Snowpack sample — Buffalo Mountain, Silverthorne, Colorado, USA (2/22/26, 2:02 PM MST)
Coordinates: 39.622, -106.113
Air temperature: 33 °F
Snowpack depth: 63 cm
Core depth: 50 cm
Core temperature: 28.4 °F
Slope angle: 11°, slope face: 116°
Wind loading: low
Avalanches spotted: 0
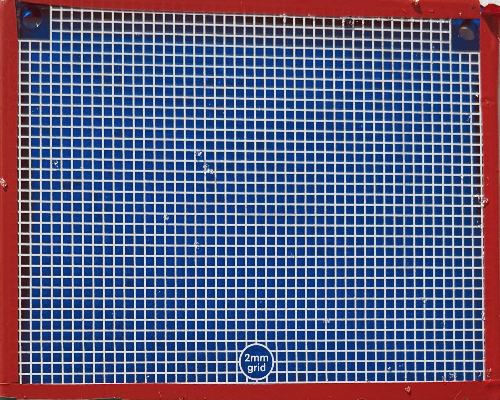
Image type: profile
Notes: In a firebreak similar to site 1, minimal wind loading with no spotted avalanches (not many faces in view though)